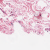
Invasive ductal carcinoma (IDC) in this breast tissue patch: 0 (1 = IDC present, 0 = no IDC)